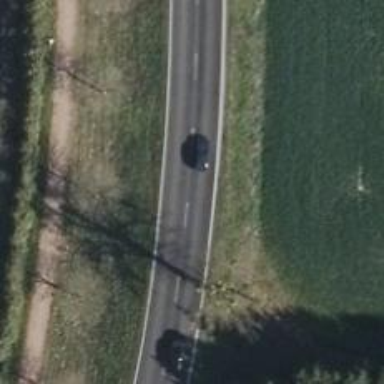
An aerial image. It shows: Primary highway with asphalt surface. There is cycle track on the left side.